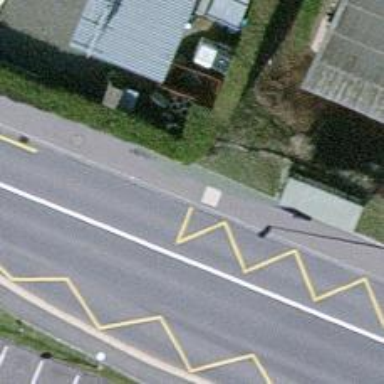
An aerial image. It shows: Platform for public transport. The platform is located by the road.